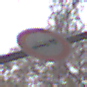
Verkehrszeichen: VerbotPersonenkraftwagenMitAnhaenger
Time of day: MorningAfternoon
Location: Outdoor (Nature)
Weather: Overcast
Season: Autumn
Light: Natural